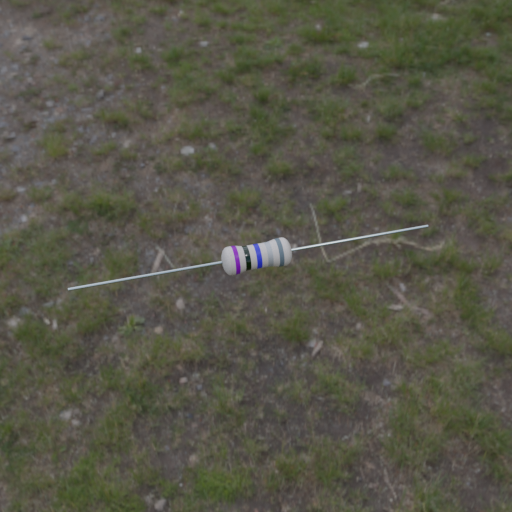
Resistor colour bands (in order): violet, black, blue, silver, gray